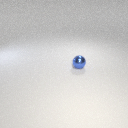
small blue metal sphere